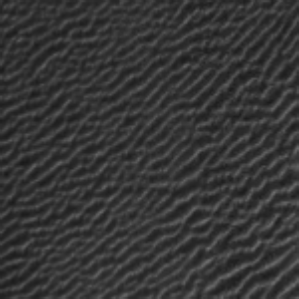
Label: frost